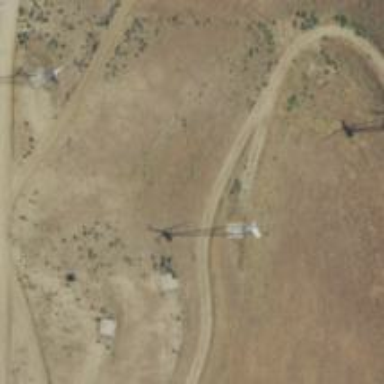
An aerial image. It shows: Wind turbine power generator.